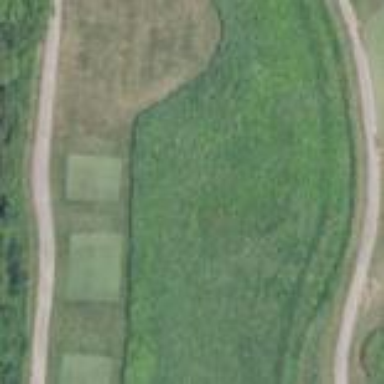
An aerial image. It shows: Rough grassy area used for golf.